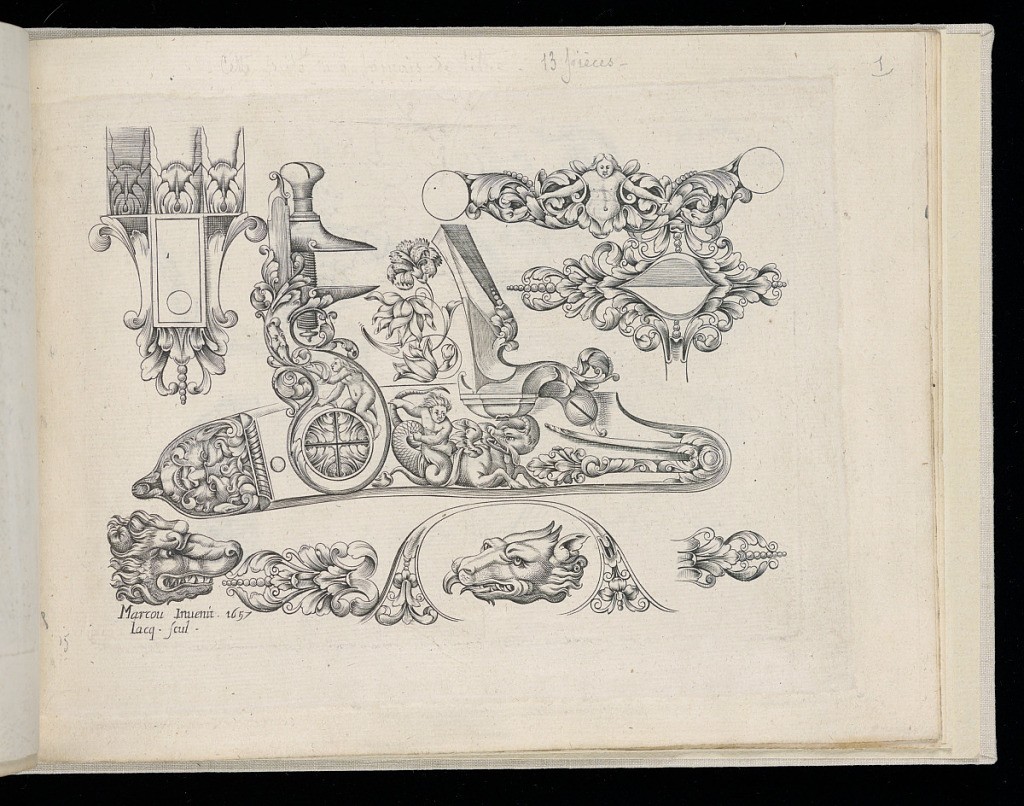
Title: Designs for Gun Parts and Ornament
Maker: François Marcou, French, 1595 – 1660
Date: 1657
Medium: Engraving on laid paper
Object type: Print
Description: Designs for gun parts (flintlock, trigger, and ornament) decorated with grotesque ornament, flowers, fantastical animals, hippocamp (seahorse) with a putto on his back, mascarons (masks), scrolling leaves (rinceaux), foliate scrolls, and fleurons. The plate is signed and dated.